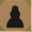
Piece: bP